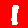
Digit: 1